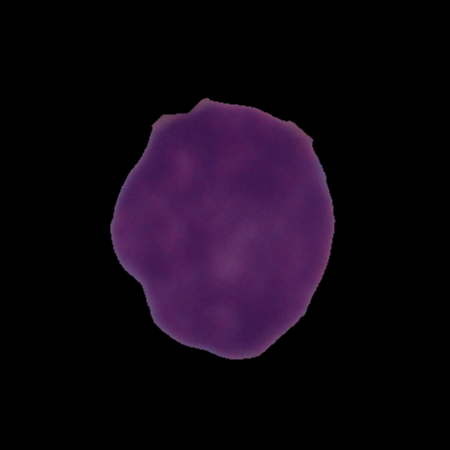
Label: cancer